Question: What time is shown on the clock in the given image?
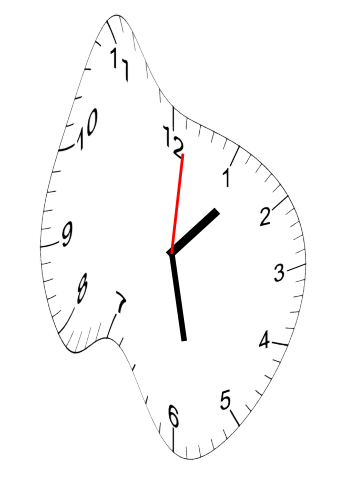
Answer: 01:28:01